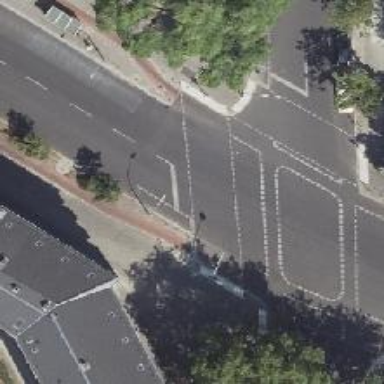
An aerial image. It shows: Footway crossing with traffic signals.